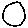
Label: circle